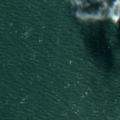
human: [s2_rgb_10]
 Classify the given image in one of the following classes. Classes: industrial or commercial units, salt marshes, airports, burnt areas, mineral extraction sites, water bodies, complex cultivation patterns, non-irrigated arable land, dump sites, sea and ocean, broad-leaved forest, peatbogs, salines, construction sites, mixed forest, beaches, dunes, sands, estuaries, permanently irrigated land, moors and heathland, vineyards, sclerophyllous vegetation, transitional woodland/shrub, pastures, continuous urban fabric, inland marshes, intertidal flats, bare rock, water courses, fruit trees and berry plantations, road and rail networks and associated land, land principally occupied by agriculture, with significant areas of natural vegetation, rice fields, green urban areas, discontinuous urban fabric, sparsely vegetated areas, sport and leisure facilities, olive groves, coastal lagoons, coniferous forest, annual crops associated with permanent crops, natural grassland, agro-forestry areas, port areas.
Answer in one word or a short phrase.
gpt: sea and ocean